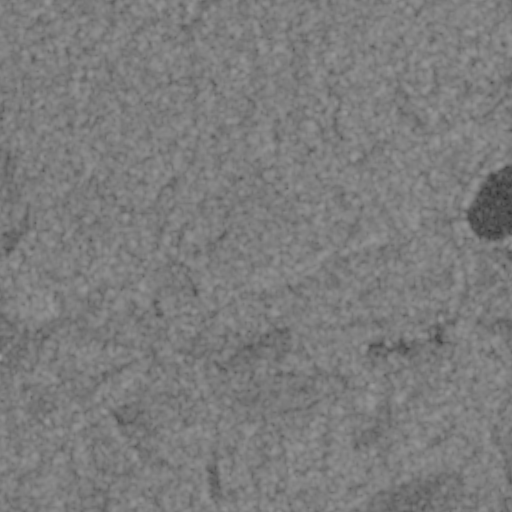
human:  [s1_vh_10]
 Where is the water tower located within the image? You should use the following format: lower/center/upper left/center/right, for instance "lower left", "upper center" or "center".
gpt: The water tower is located in the center right of the image.
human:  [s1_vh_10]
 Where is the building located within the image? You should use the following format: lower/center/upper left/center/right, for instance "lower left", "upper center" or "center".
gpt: There is no building in the image.

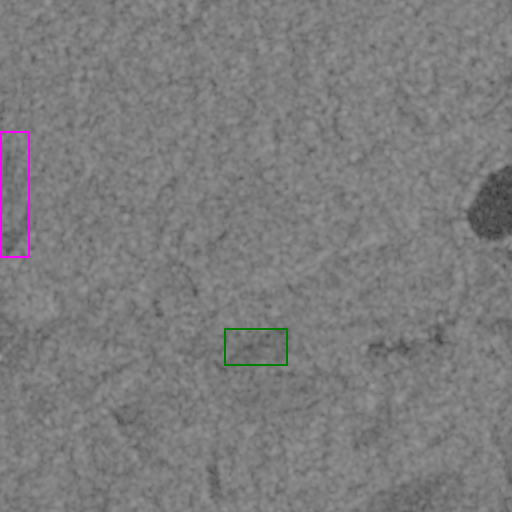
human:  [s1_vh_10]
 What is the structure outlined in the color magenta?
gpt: The structure outlined in magenta is a crop field.
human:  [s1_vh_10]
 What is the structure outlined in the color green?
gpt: The structure outlined in green is a quarry.
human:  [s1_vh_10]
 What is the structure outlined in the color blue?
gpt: There is no blue outline.